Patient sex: M
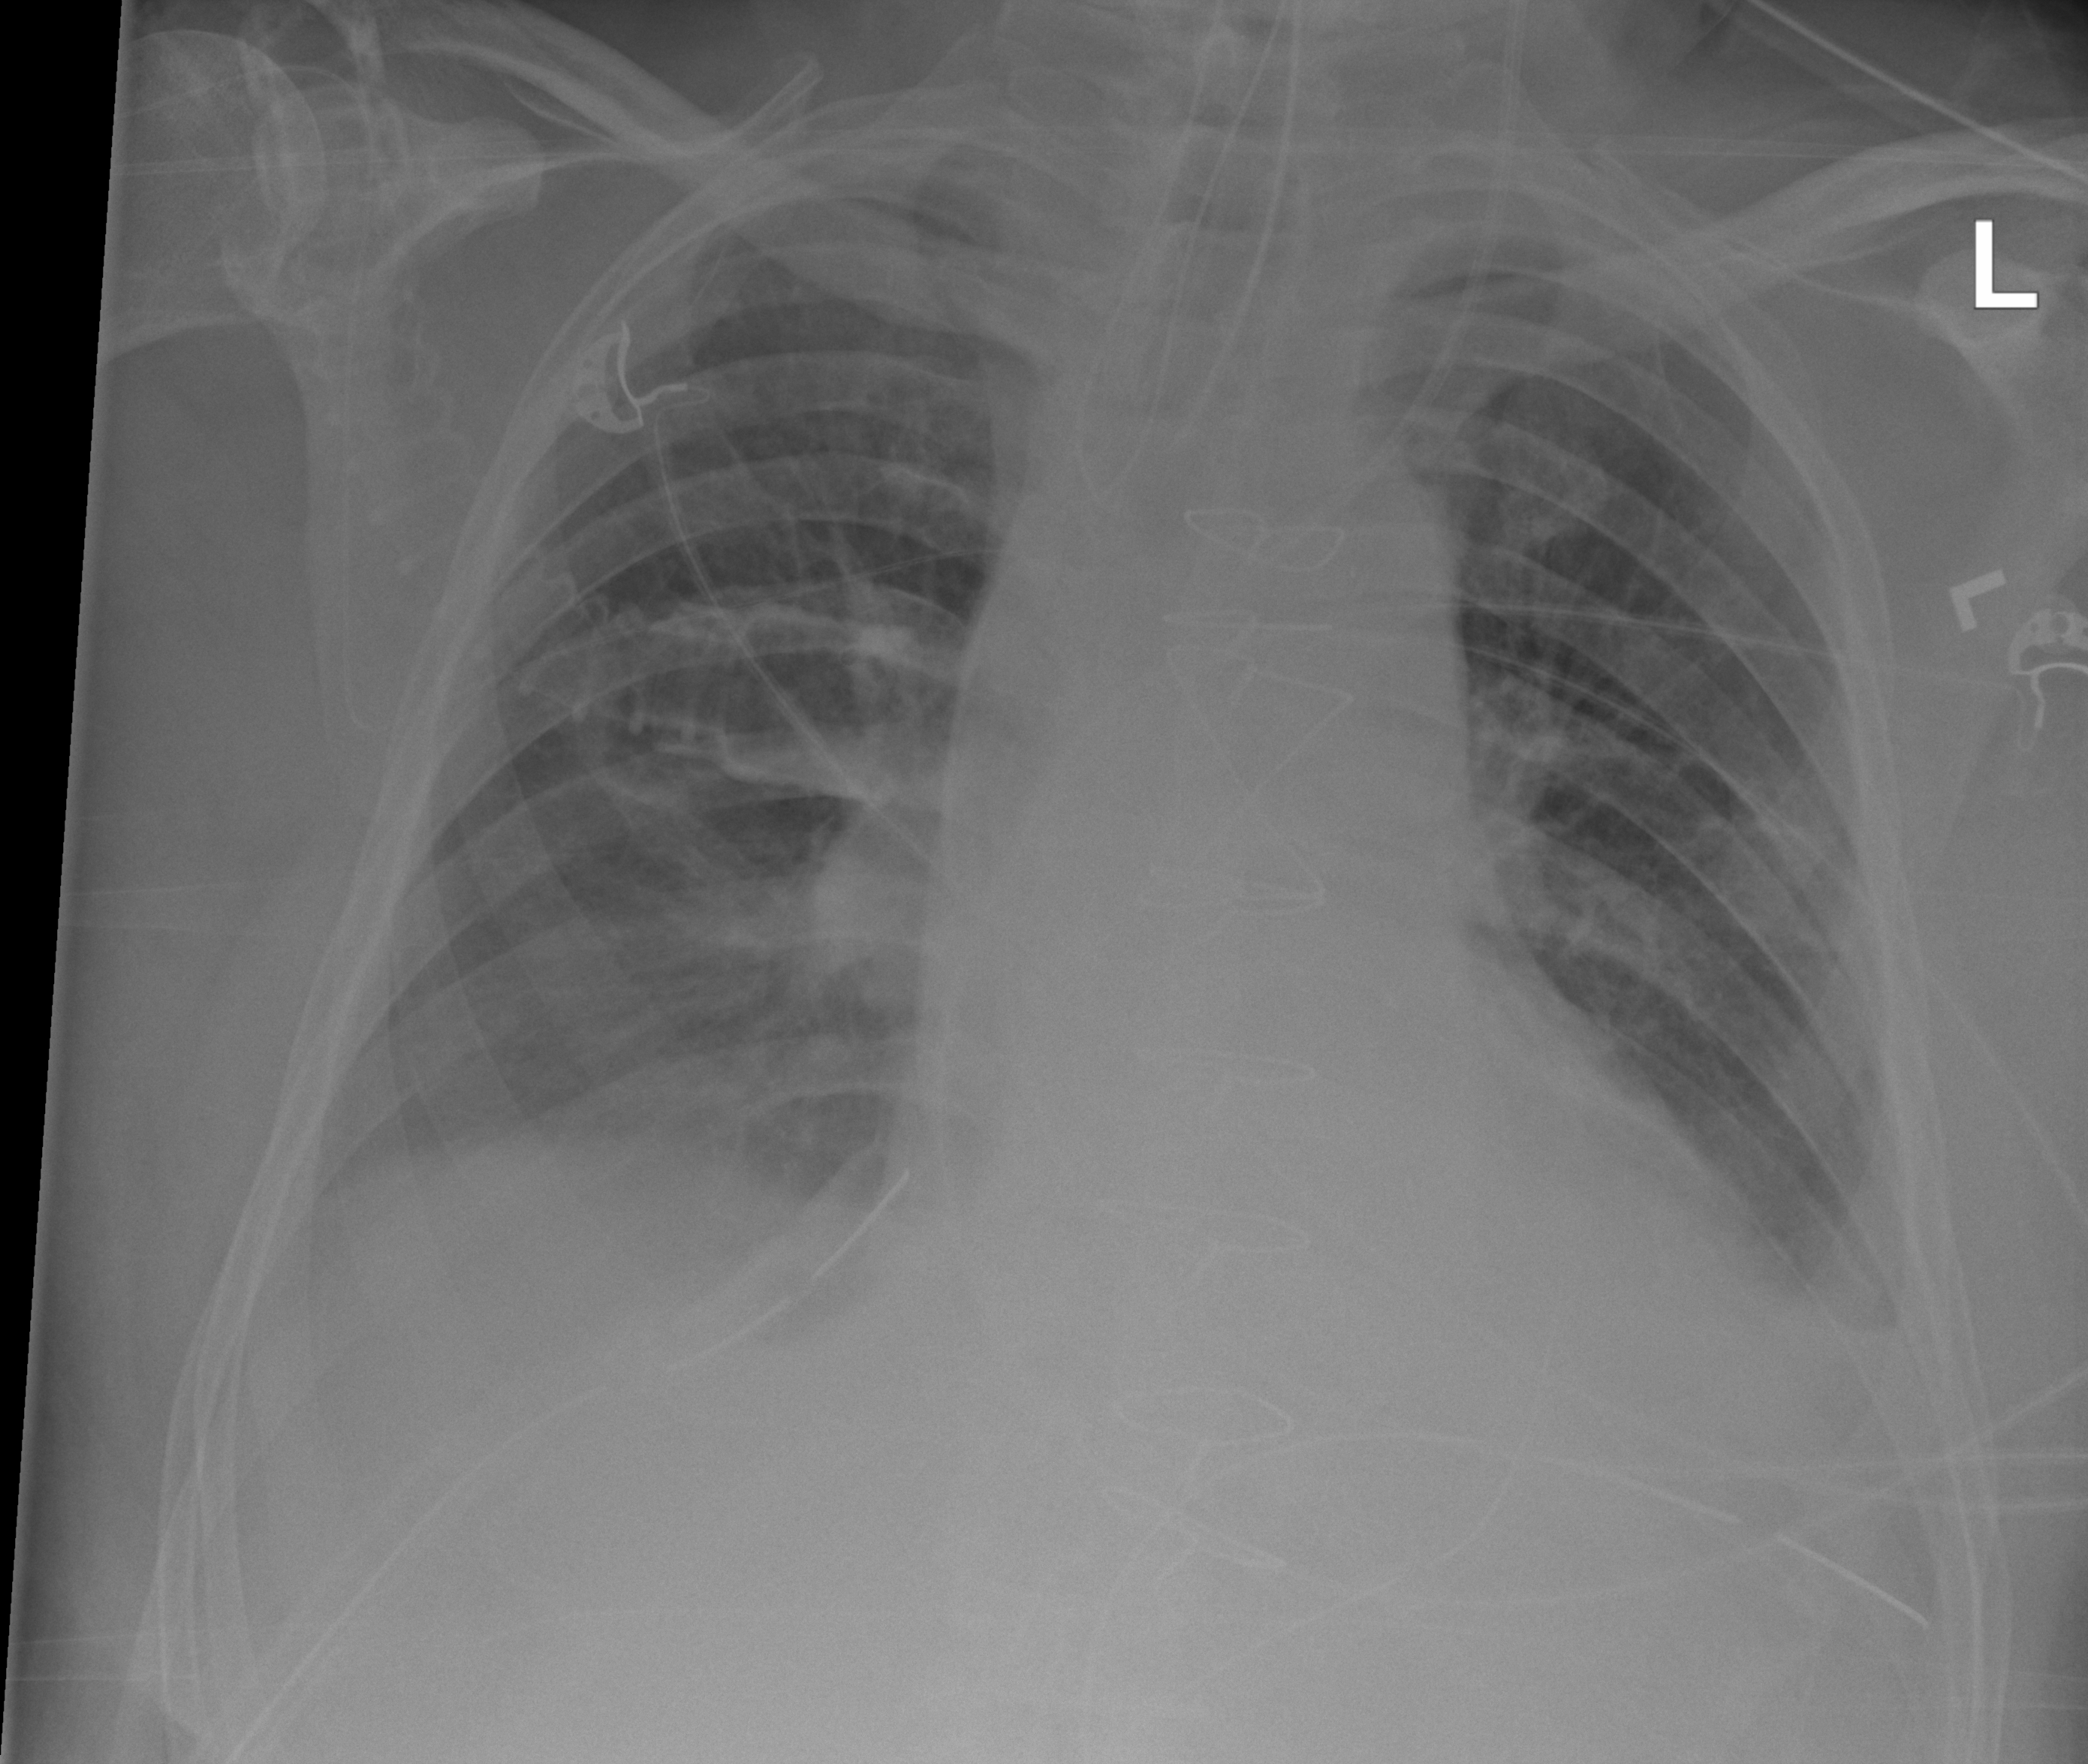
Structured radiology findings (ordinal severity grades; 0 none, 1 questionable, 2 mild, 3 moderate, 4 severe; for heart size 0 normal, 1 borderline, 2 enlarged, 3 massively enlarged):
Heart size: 2
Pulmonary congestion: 0
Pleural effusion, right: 2
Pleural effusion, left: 2
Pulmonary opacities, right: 0
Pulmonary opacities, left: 0
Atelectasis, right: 2
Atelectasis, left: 2